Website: bh-photo
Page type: customer-info-address
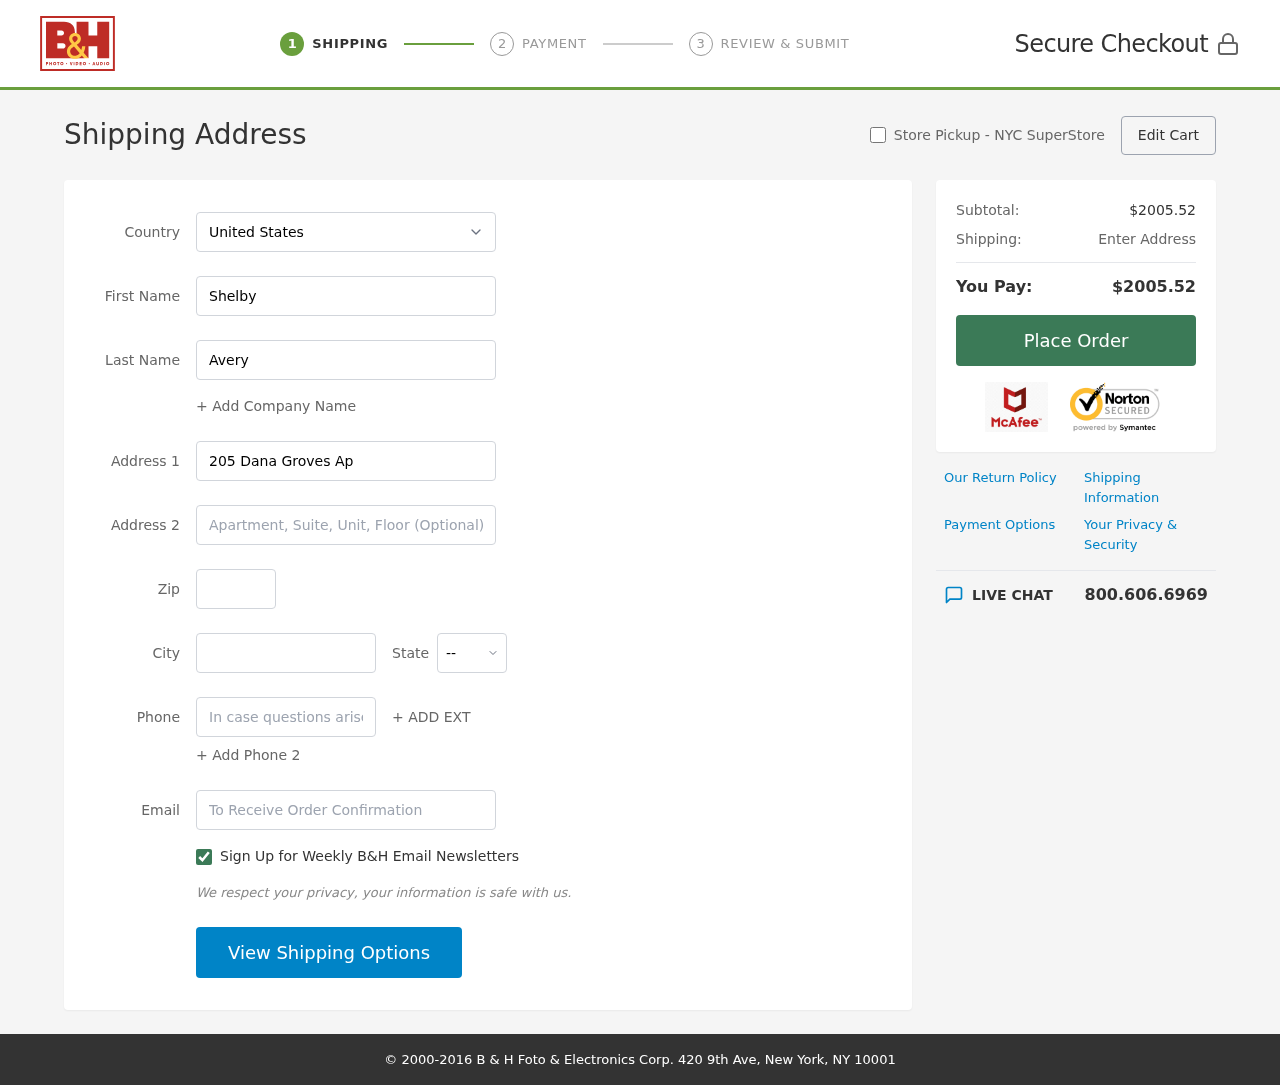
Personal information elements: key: PII_CITY
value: Peterton
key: PII_COUNTRY
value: United States
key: PII_EMAIL
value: shelby.avery@hotmail.com
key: PII_FIRSTNAME
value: Shelby
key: PII_LASTNAME
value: Avery
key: PII_PHONE
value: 3745620258
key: PII_POSTCODE
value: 59355
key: PII_STATE_ABBR
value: VT
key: PII_STREET
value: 205 Dana Groves Apt. 777
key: PII_STREET2
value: Apt. 736
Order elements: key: ORDER_SUBTOTAL
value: $2005.52
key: ORDER_TOTAL
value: $2005.52